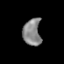
Tissue: prostate
Cell type: Fibroblasts
Senescence score: 0.8036
Nuclear area (px): 468
Mean DAPI intensity: 135.308